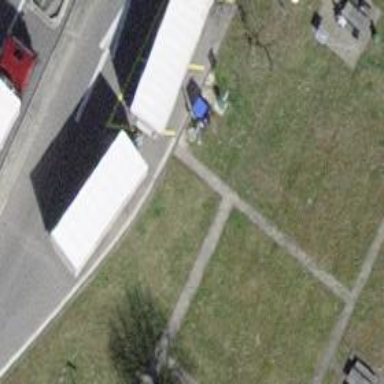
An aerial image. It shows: Charging station.